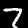
Digit: 7